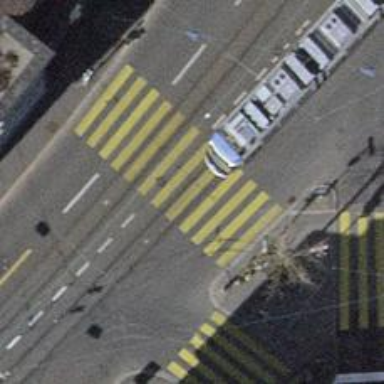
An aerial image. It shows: Tram crossing on the railway.